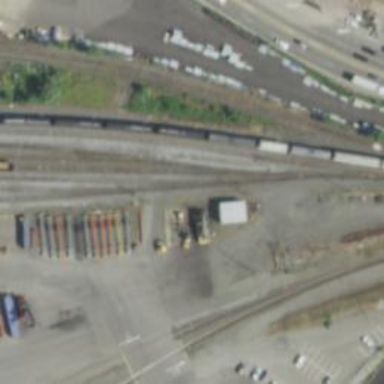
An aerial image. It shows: Railway yard in service.